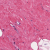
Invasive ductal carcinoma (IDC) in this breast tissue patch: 0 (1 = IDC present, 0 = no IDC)